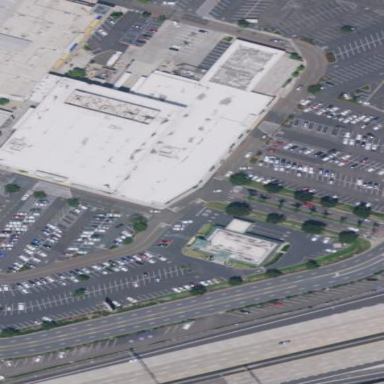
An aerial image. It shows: Retail building housing department store.